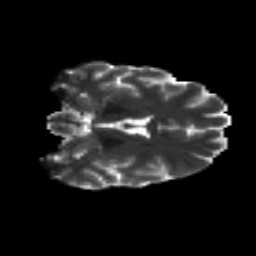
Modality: T2w
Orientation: coronal
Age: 29
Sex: female
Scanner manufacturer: siemens
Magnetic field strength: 3 T
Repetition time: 8.8 s
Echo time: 0.085 s